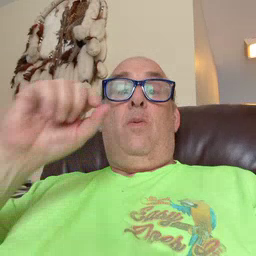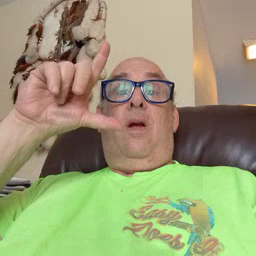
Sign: wake